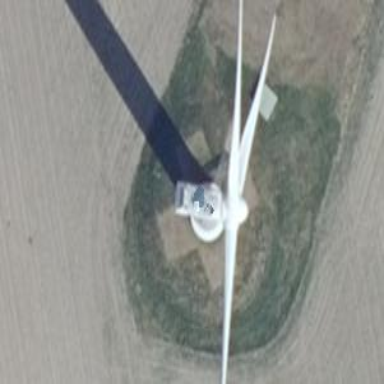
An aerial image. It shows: Wind generator powered by wind turbine.